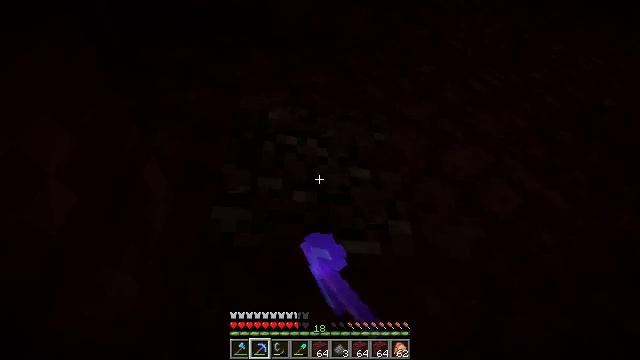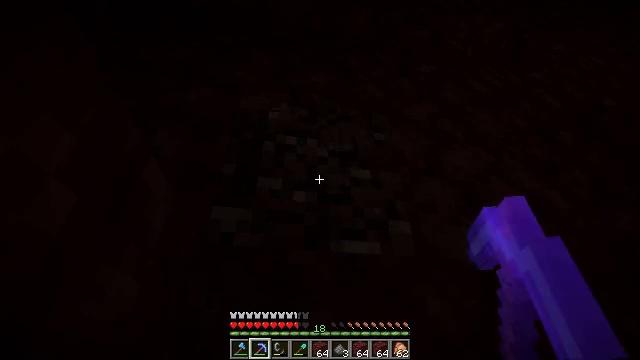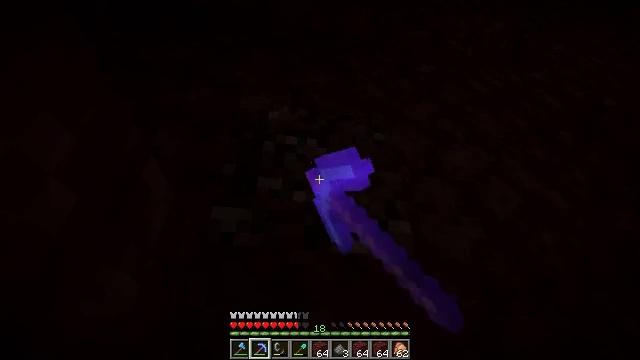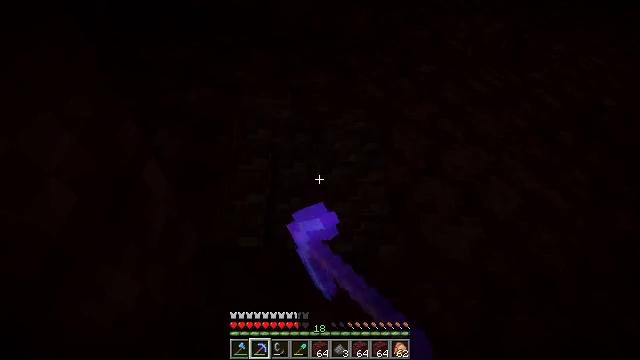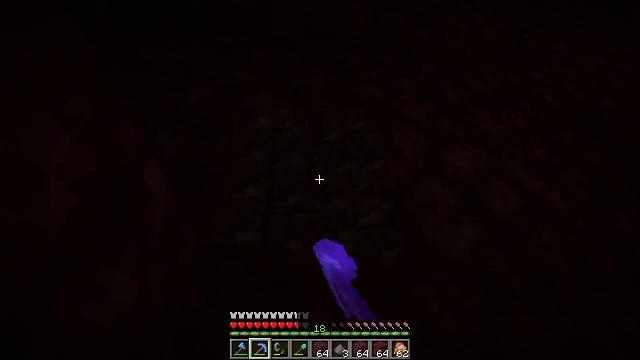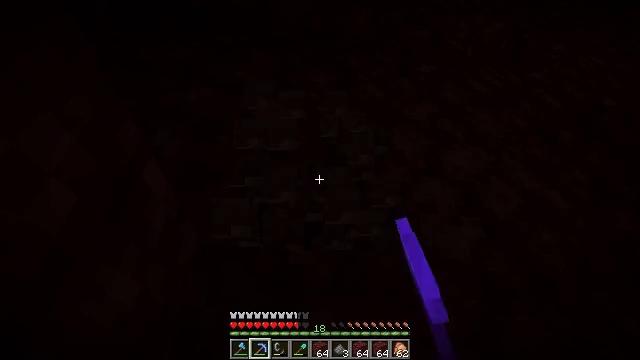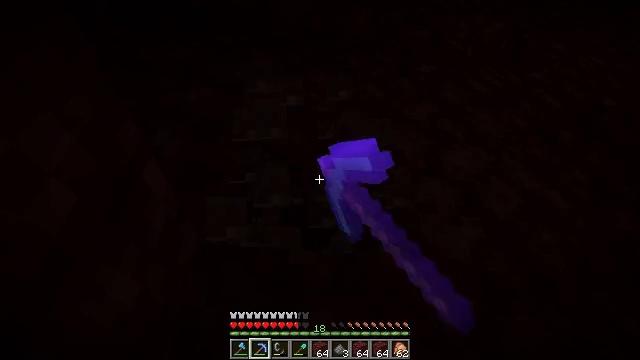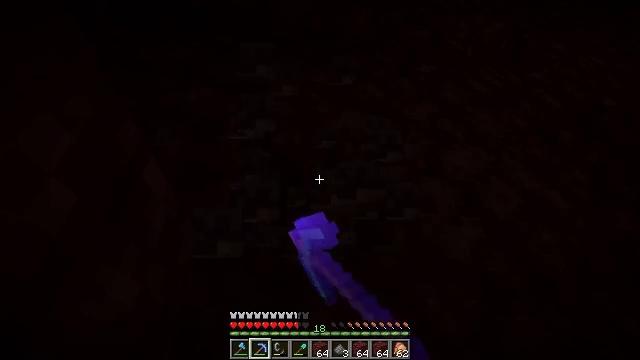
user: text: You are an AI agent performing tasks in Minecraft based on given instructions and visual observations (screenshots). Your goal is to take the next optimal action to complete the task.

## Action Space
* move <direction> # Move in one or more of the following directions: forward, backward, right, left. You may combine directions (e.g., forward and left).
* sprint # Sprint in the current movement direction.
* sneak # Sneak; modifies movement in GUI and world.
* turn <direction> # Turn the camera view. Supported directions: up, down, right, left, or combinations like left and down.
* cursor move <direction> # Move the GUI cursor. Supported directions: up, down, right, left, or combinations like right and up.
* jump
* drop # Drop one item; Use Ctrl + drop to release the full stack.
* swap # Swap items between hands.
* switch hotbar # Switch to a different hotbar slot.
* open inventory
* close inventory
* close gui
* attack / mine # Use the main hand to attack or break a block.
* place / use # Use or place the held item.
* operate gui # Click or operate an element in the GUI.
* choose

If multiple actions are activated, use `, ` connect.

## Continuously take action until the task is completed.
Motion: motion action
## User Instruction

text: Use a strong pickaxe to gather ancient debris.
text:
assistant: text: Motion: attack / mine
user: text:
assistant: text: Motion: attack / mine
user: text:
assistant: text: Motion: attack / mine
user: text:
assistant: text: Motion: attack / mine
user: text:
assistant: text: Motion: attack / mine
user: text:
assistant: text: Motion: attack / mine
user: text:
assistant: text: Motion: attack / mine
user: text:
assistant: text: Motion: attack / mine